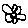
Label: flower